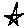
Label: star